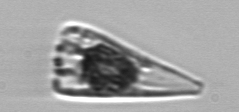
Label: Licmophora